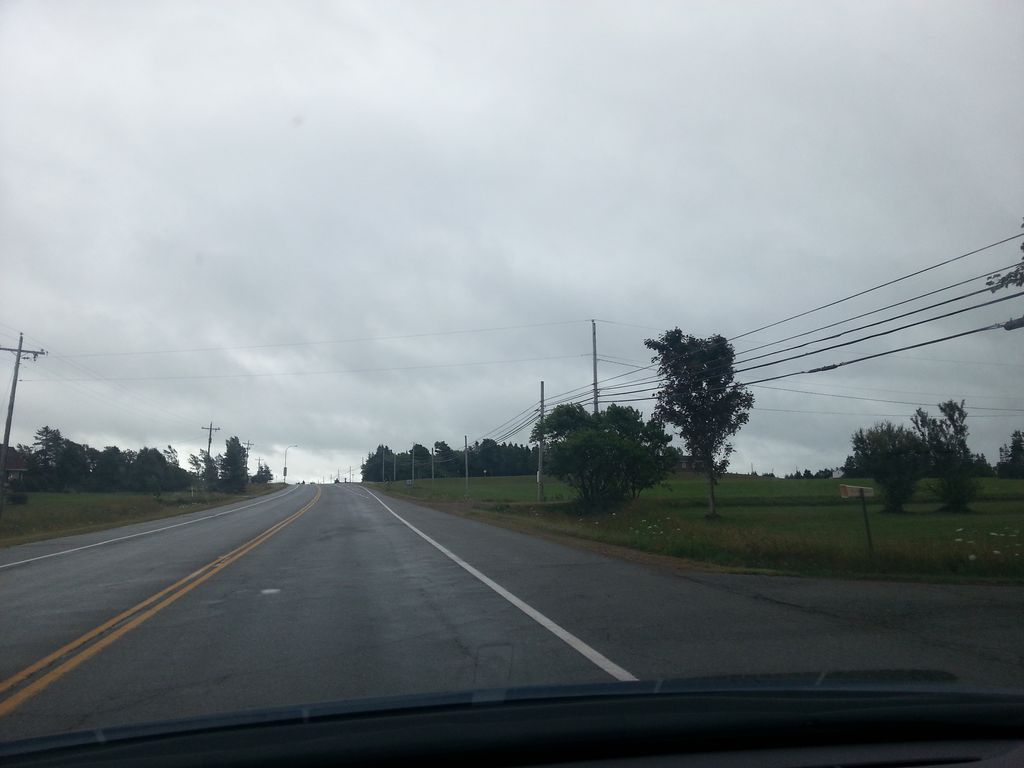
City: charlottetown